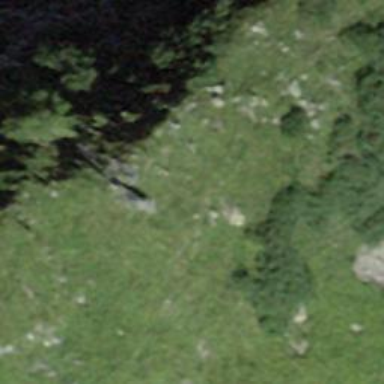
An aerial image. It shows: Cliff in nature.